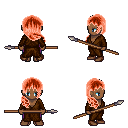
a pixel art fantasy rpg character, female body template, human, dark skin, brown robe, magenta pants, red right-swept hairstyle, brown shoes, spear, four views (front, back, left, right), 2x2 character sprite sheet, small pixel art, hard edges, no anti-aliasing